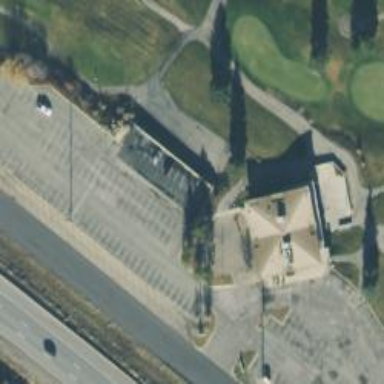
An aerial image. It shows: Service road designated as golf cart path.